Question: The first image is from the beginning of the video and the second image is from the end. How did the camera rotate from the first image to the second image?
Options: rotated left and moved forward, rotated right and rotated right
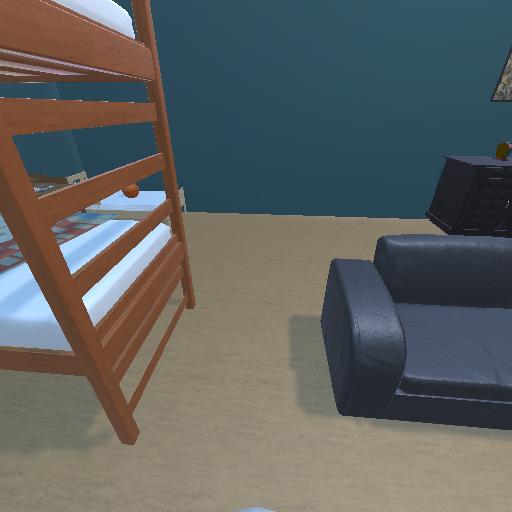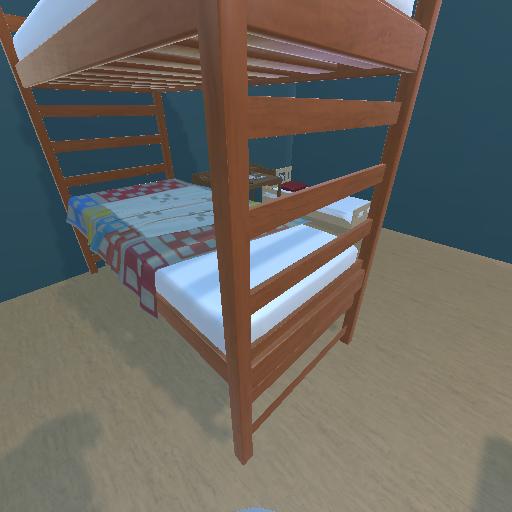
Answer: rotated left and moved forward